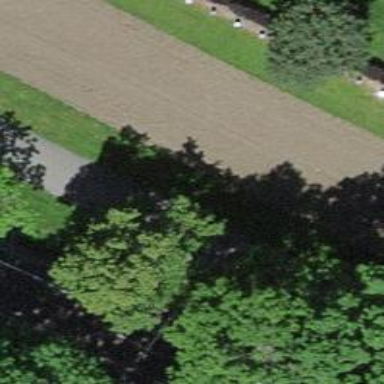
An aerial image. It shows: Avenue of trees.